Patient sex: M
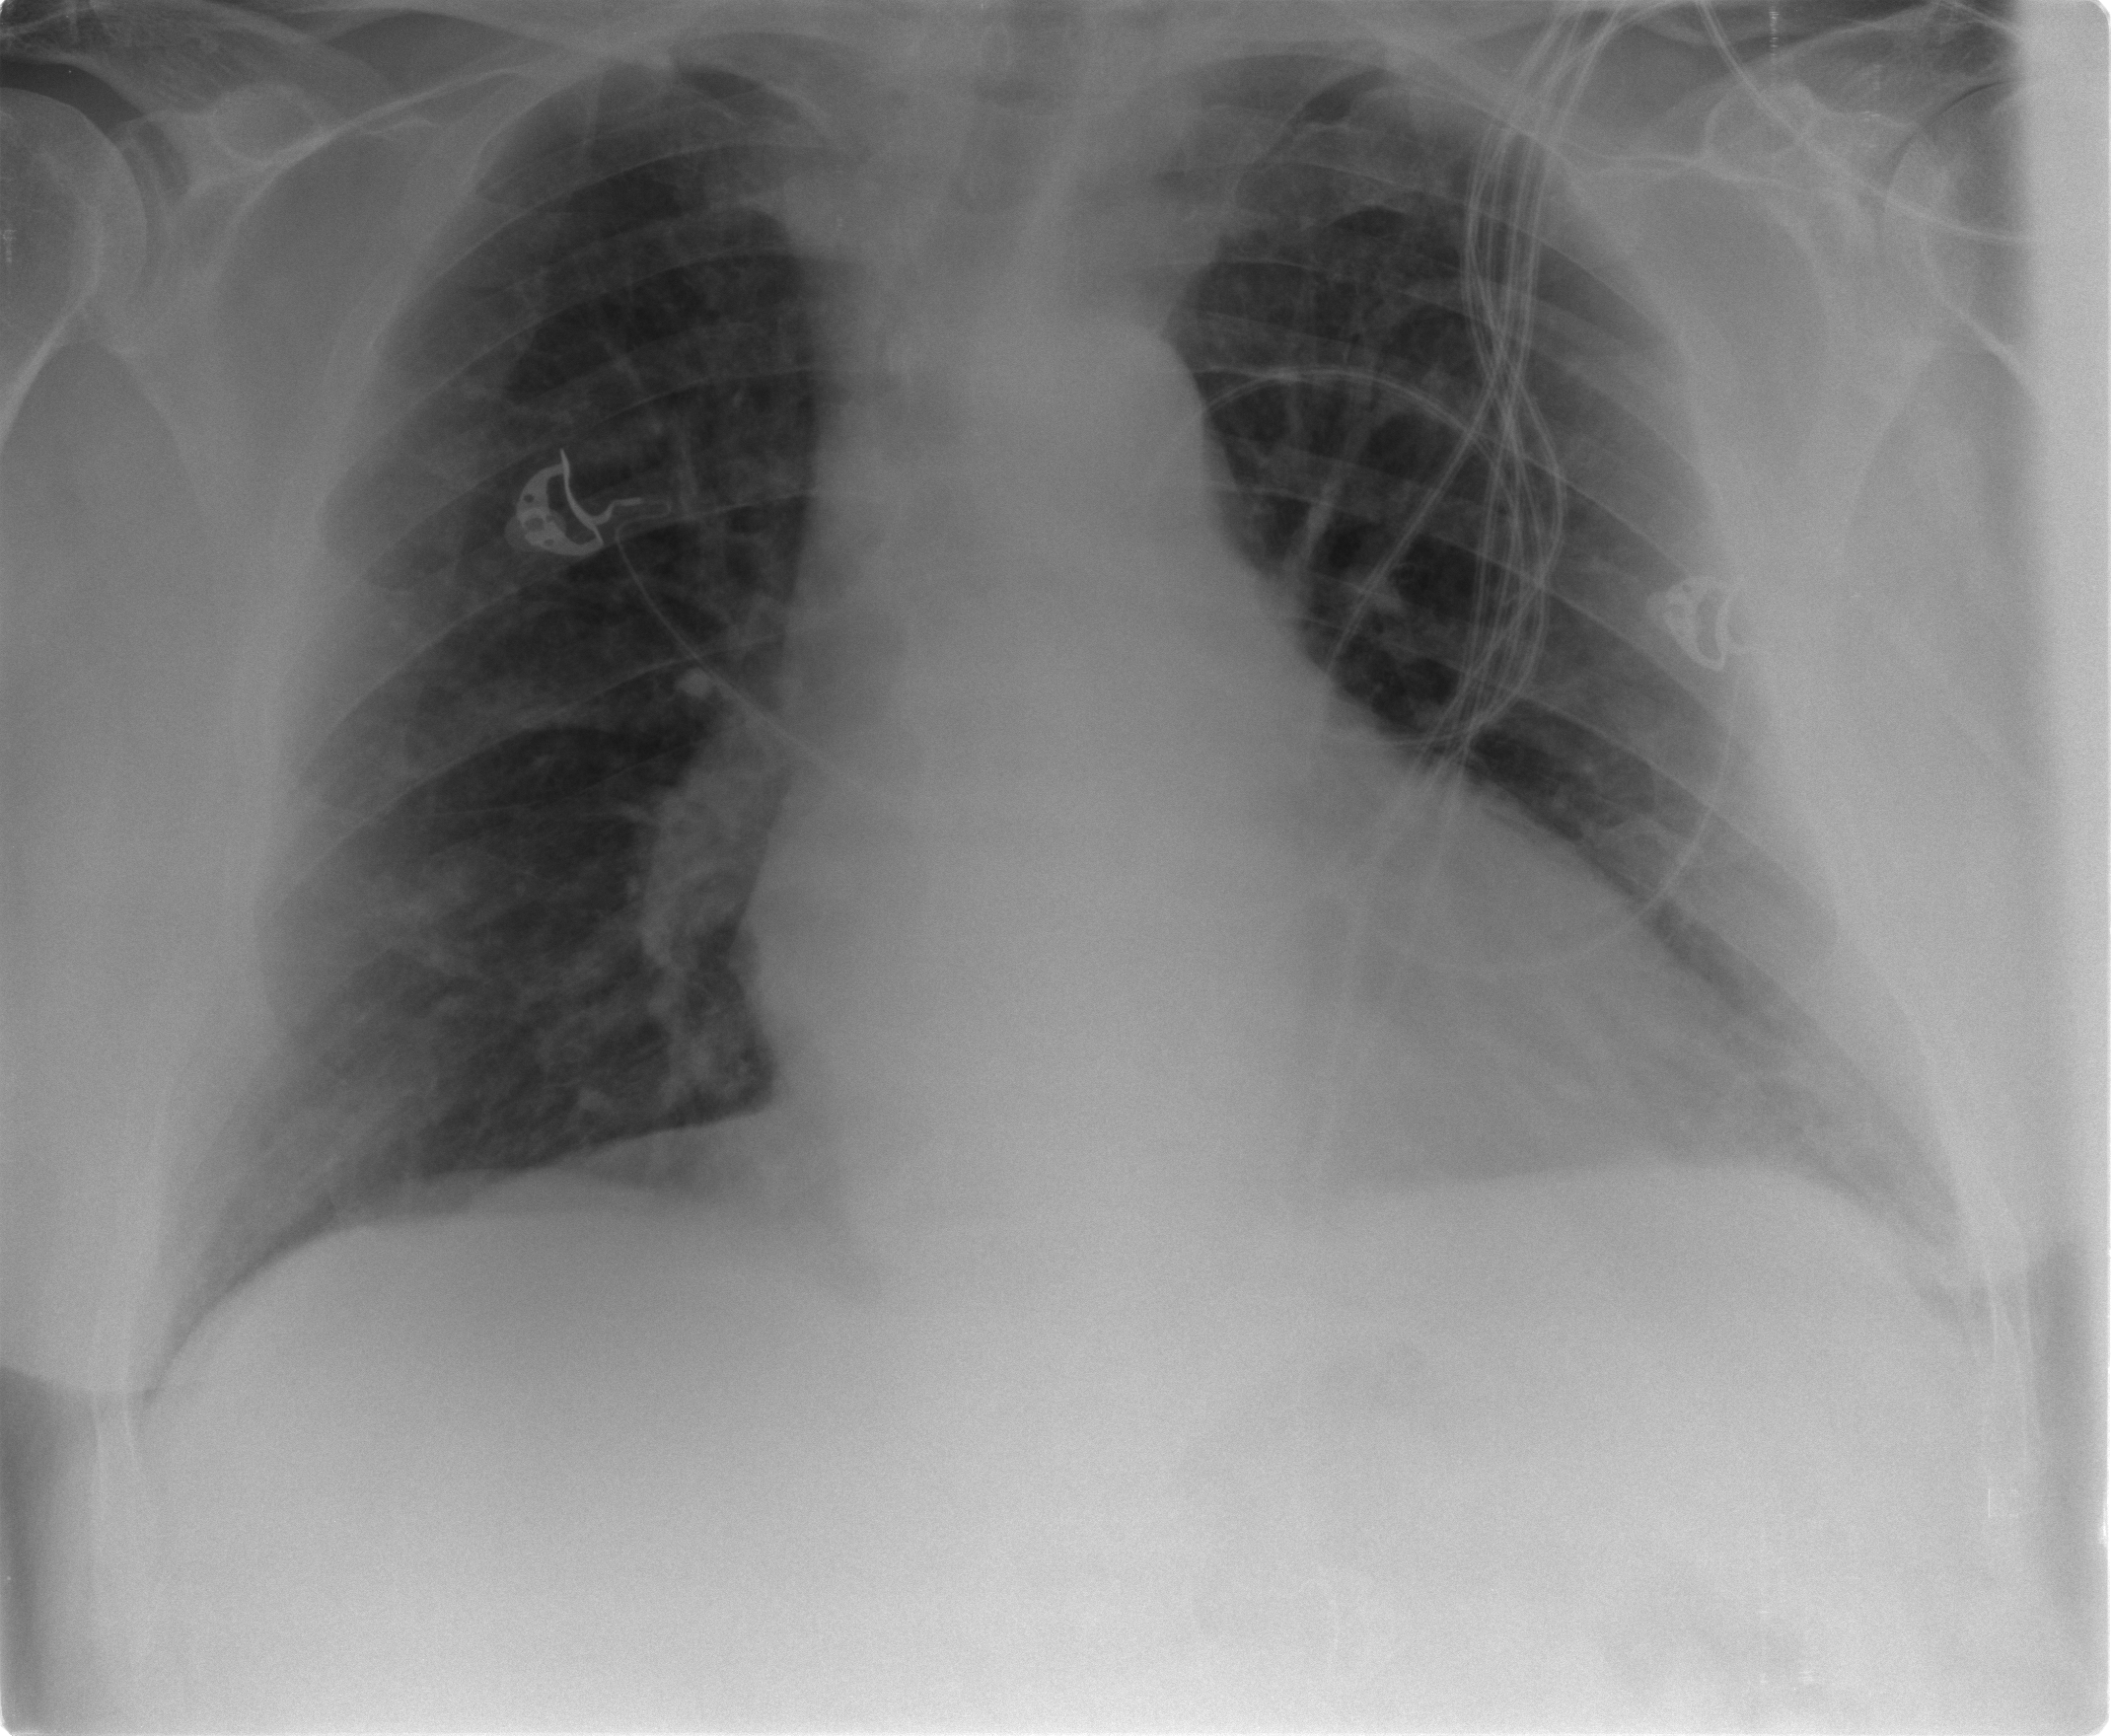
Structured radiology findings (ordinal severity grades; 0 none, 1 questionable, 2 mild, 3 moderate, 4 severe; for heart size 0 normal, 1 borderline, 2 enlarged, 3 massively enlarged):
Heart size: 1
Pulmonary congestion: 1
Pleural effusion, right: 0
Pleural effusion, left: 2
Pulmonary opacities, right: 0
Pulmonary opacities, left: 0
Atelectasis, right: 0
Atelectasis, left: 2